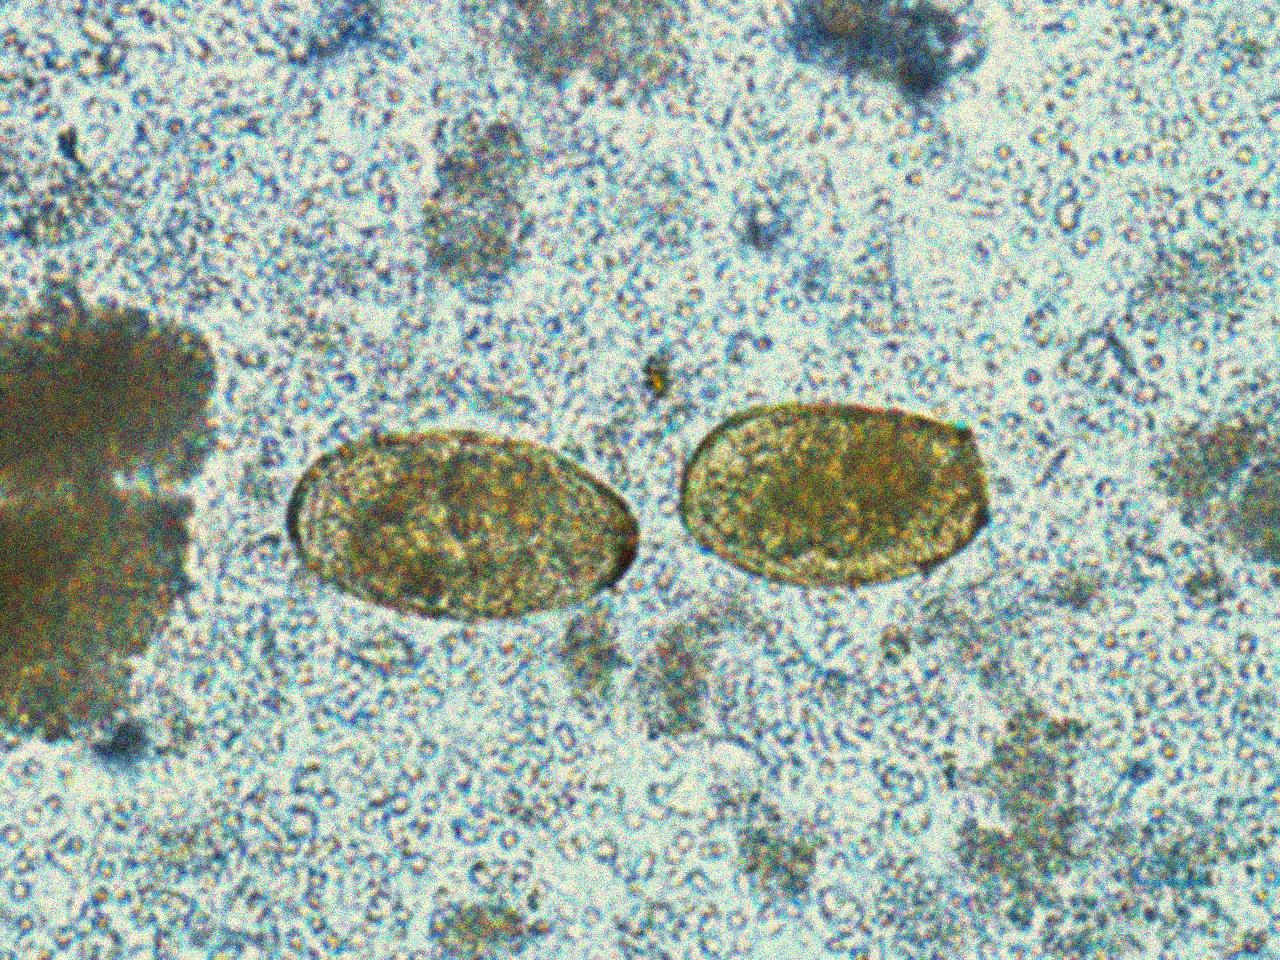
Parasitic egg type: Paragonimus spp